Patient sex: M
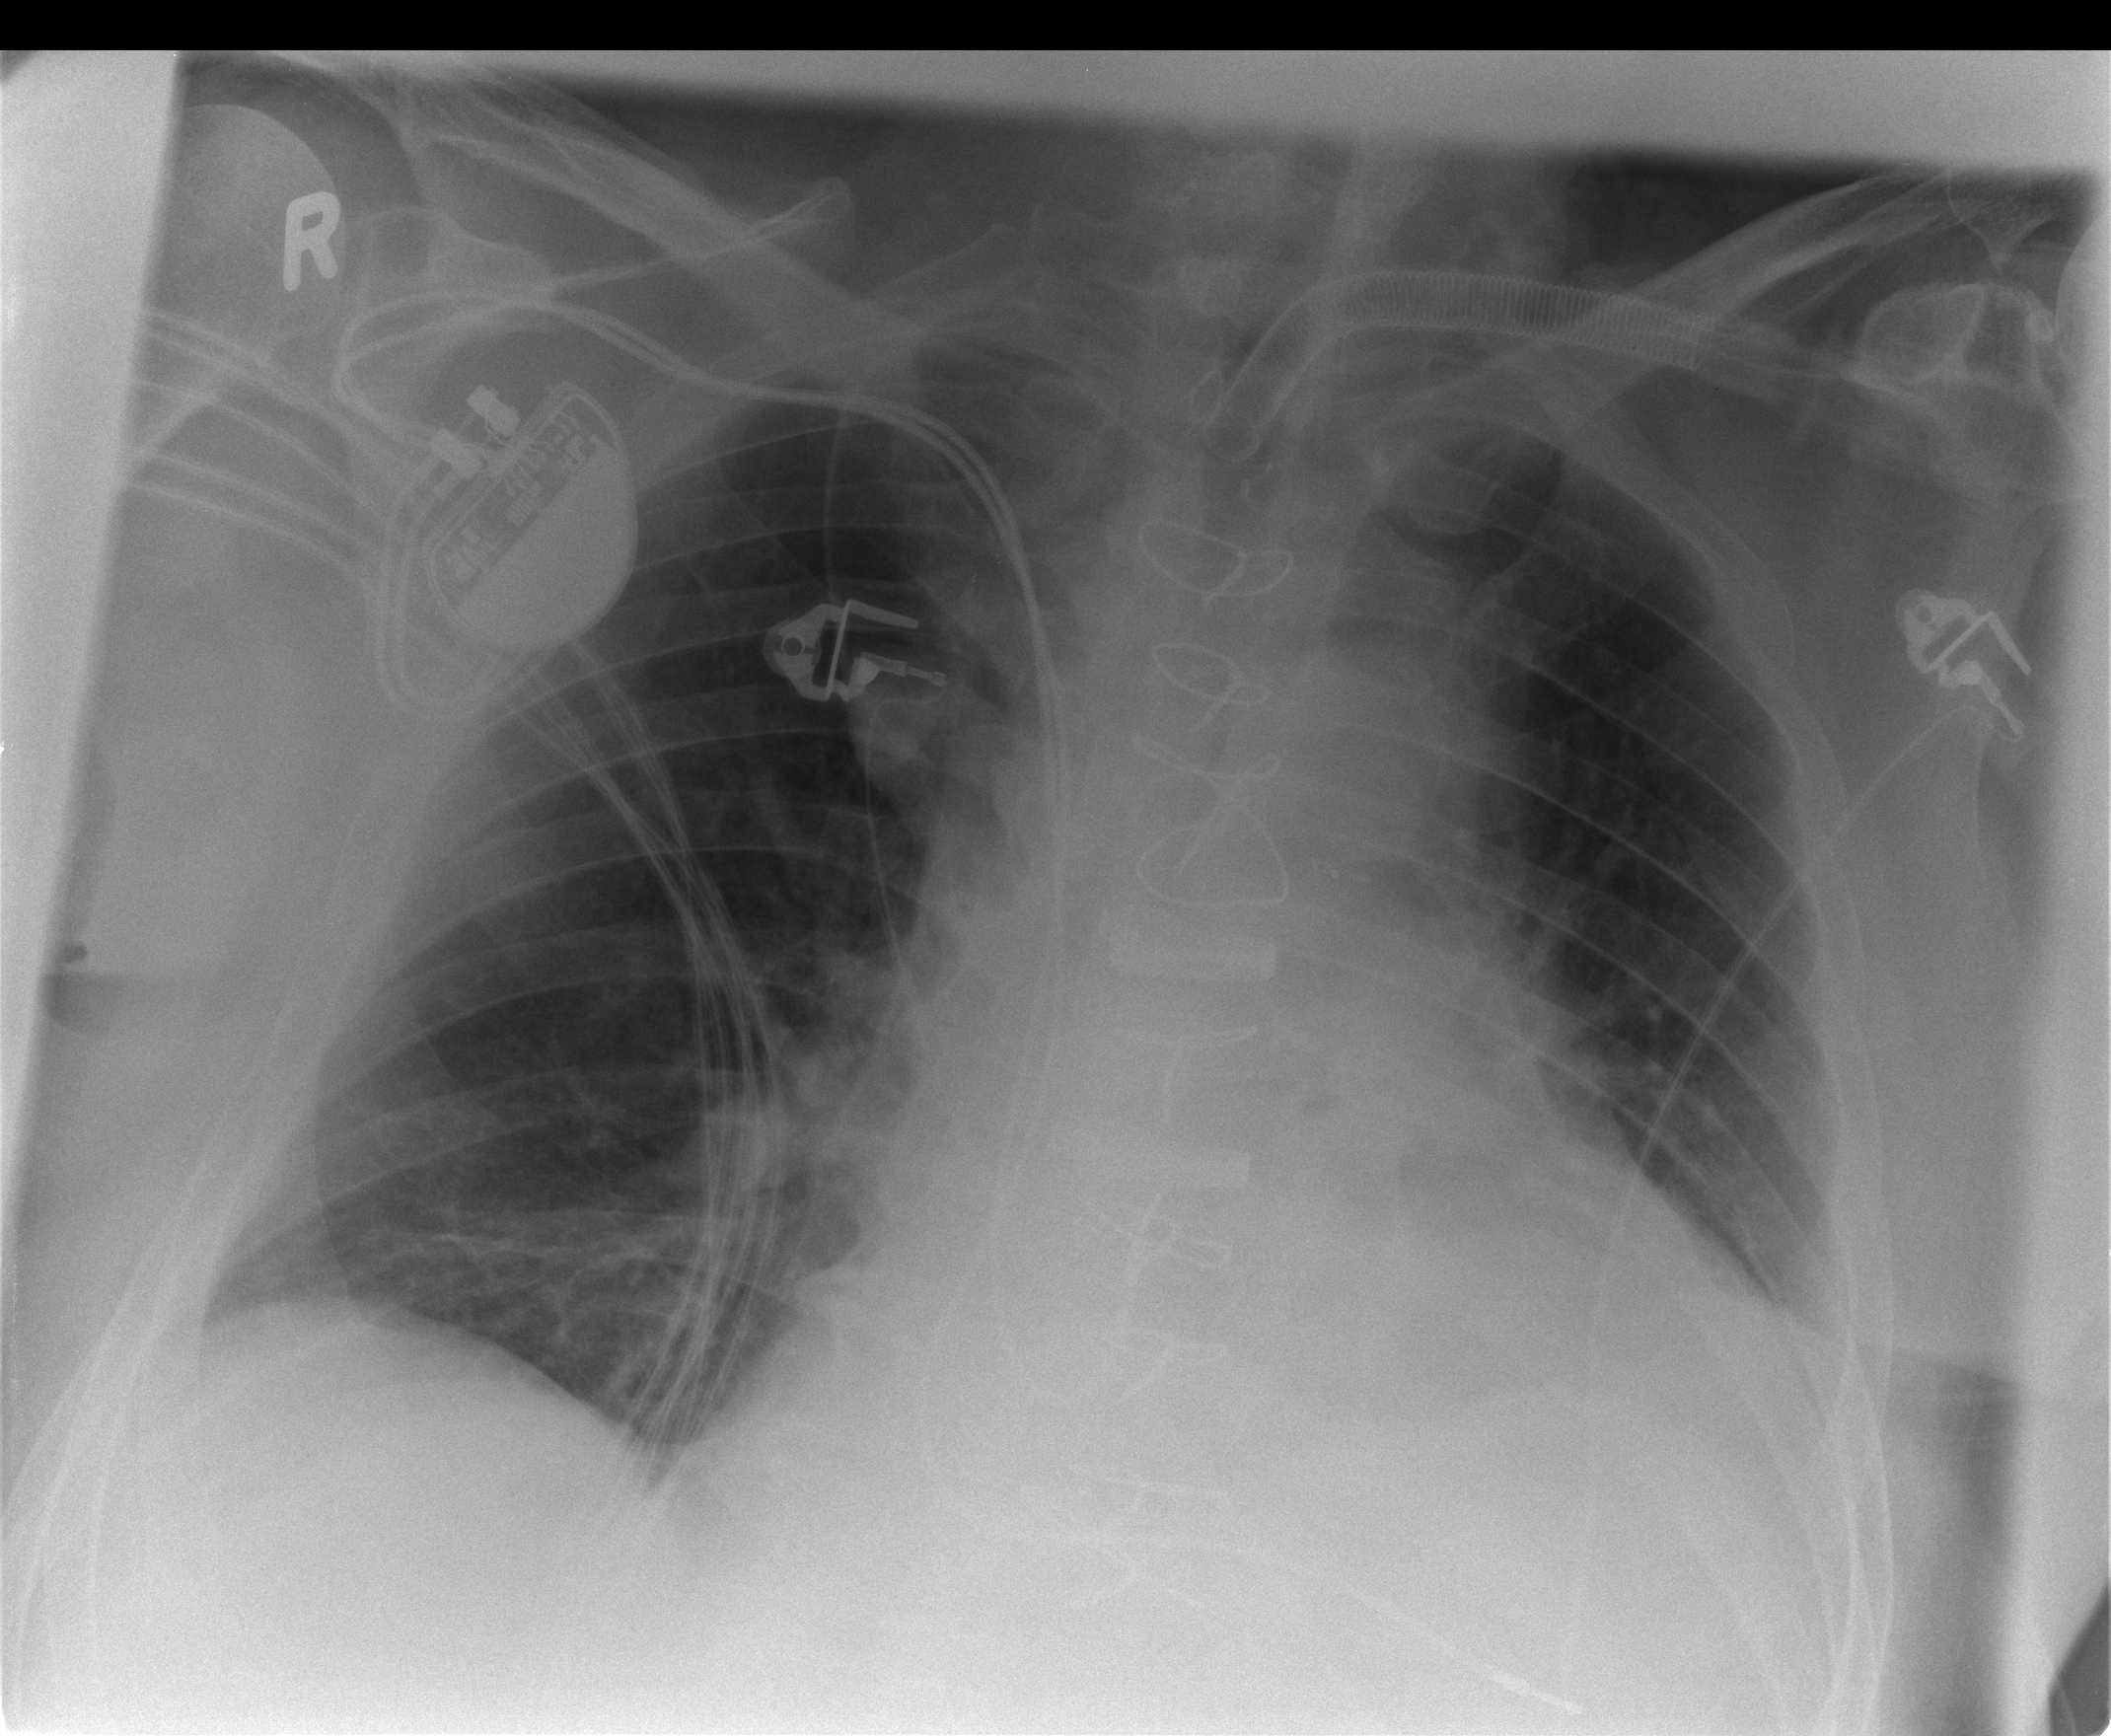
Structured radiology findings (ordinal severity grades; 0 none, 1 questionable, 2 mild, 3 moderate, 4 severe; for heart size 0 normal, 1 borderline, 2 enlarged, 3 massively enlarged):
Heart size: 2
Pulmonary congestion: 0
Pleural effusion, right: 0
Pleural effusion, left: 2
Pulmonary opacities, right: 0
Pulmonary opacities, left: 1
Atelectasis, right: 2
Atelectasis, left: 2